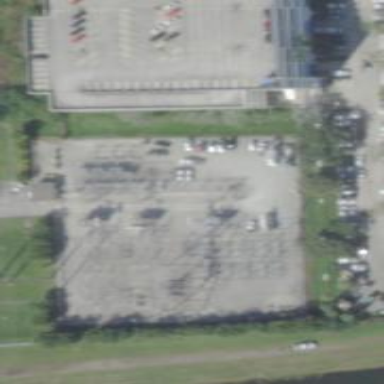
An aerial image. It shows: Outdoor distribution level power substation.